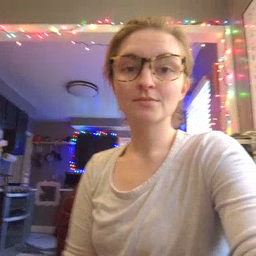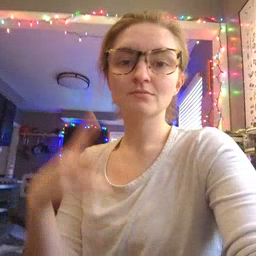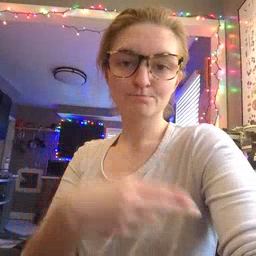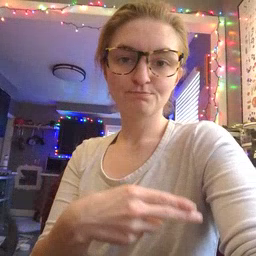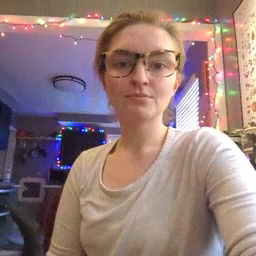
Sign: cut